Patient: sex F, age 27
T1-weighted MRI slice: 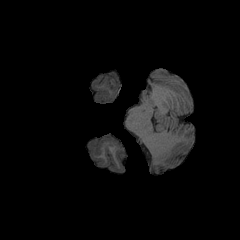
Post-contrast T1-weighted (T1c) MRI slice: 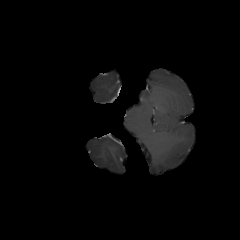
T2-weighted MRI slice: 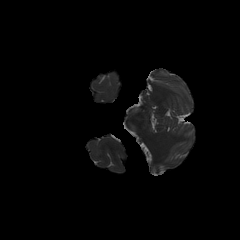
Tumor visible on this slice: no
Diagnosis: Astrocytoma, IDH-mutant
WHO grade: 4